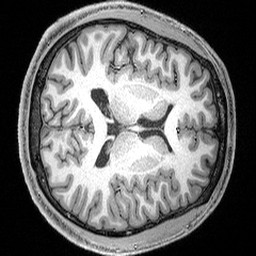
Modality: T1w
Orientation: axial
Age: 42
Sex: female
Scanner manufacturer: siemens
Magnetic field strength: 3 T
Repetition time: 2.3 s
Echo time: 0.00298 s